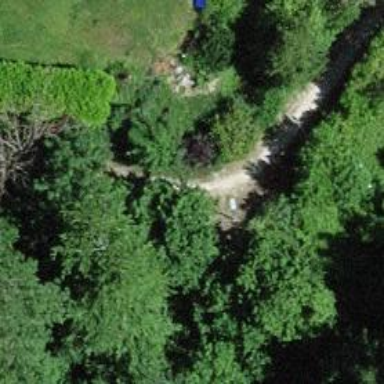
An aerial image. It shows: Unpaved path.